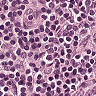
Metastatic tissue present: no